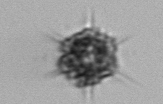
Label: Dictyocha